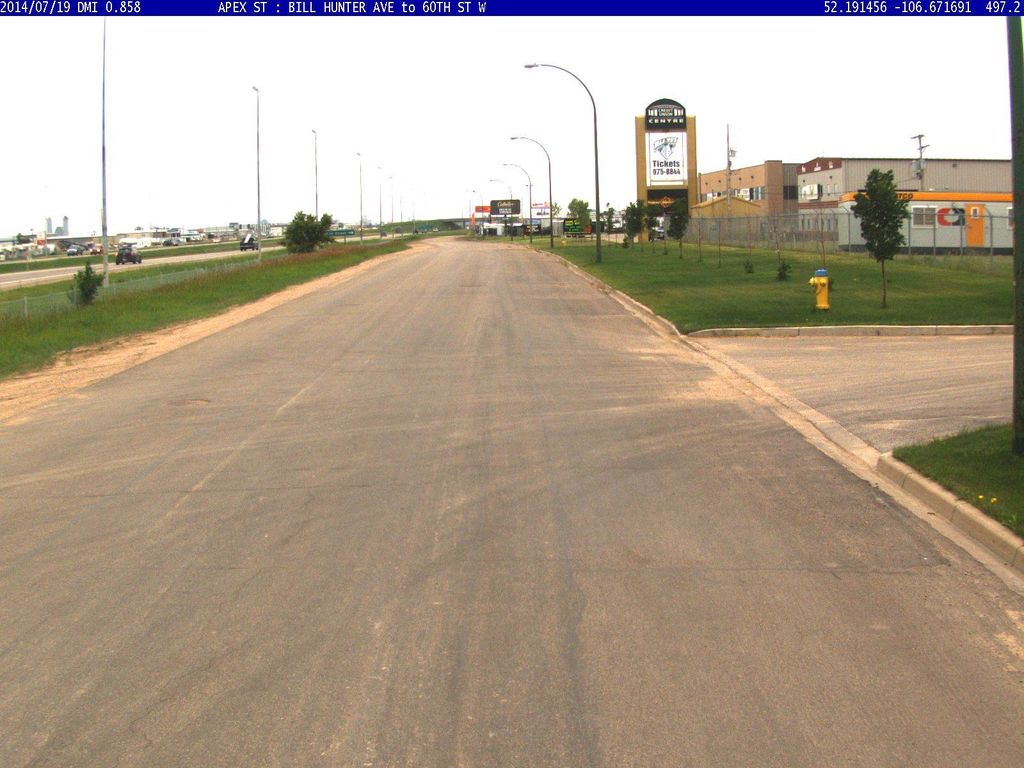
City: saskatoon